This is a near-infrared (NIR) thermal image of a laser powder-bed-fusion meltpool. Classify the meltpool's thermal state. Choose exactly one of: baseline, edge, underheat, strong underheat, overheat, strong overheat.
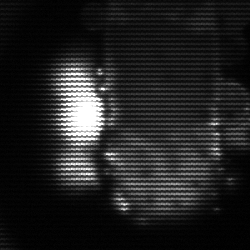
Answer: strong underheat